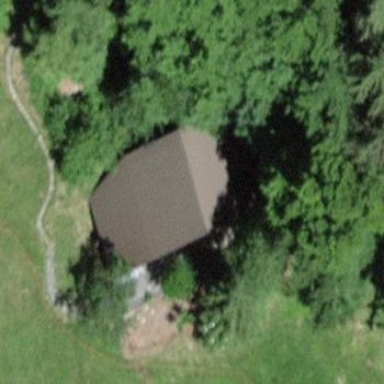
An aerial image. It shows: Rural barn.